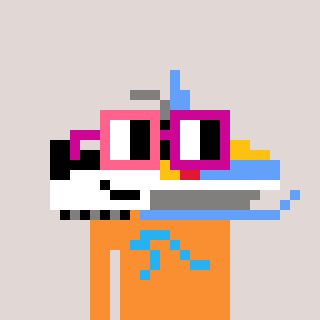
a pixel art character with square pink and red glasses, a snowmobile-shaped head and a orange-colored body on a warm background